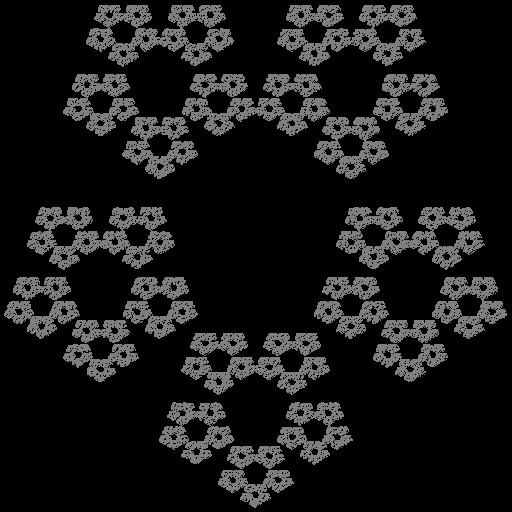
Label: sierpinski_pentagon